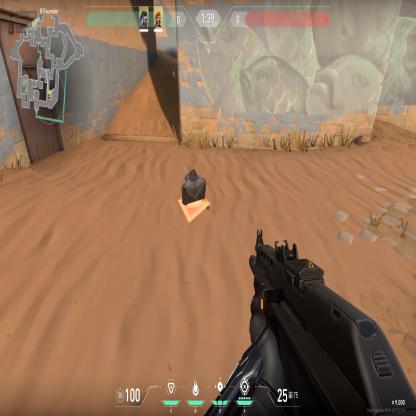
Label: dropped spike